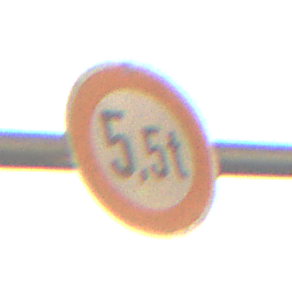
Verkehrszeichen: TatsaechlicheMasse
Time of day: SunriseSunset
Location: Outdoor (Nature)
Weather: PartlyCloudy
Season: NotSpecified
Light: Natural